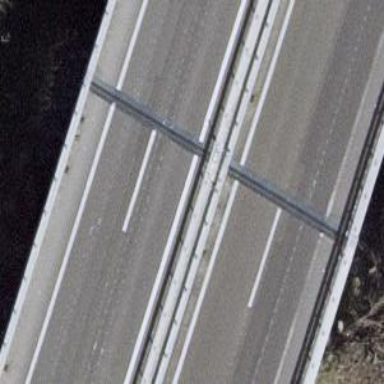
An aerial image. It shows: Guard rail as barrier.